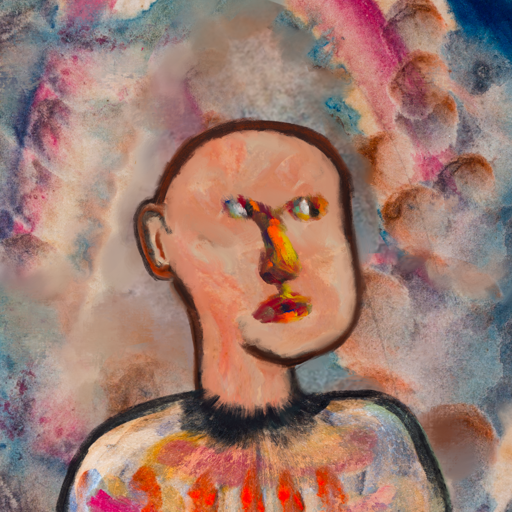
Background: Rupkatha, Head And Neck Side: Roy_Bahadur, Face Side: An_Impression, Bust: Childish, Hair Side: Blank, Head Accessory: Blank, Second Necklace: Blank, Necklace: Blank, Baby: Blank